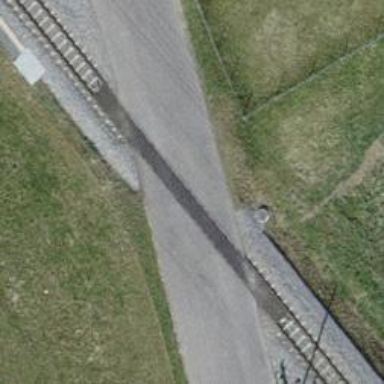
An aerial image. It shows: Level crossing along the railway.